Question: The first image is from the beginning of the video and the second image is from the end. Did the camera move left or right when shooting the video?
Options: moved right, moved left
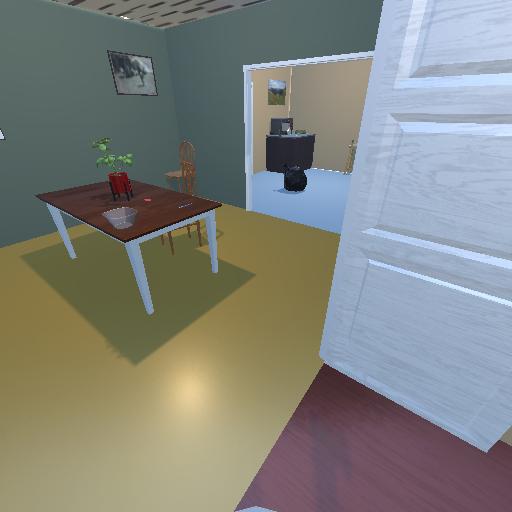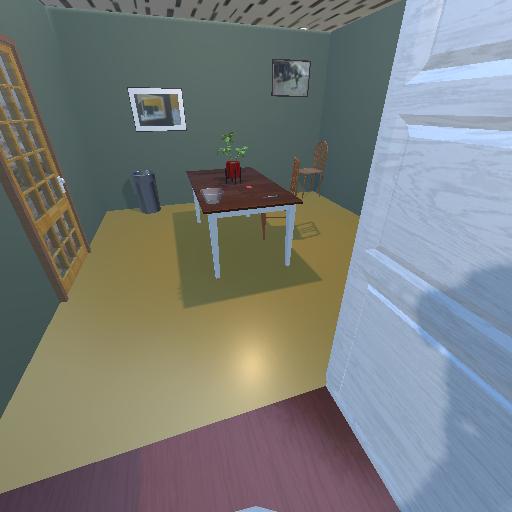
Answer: moved right